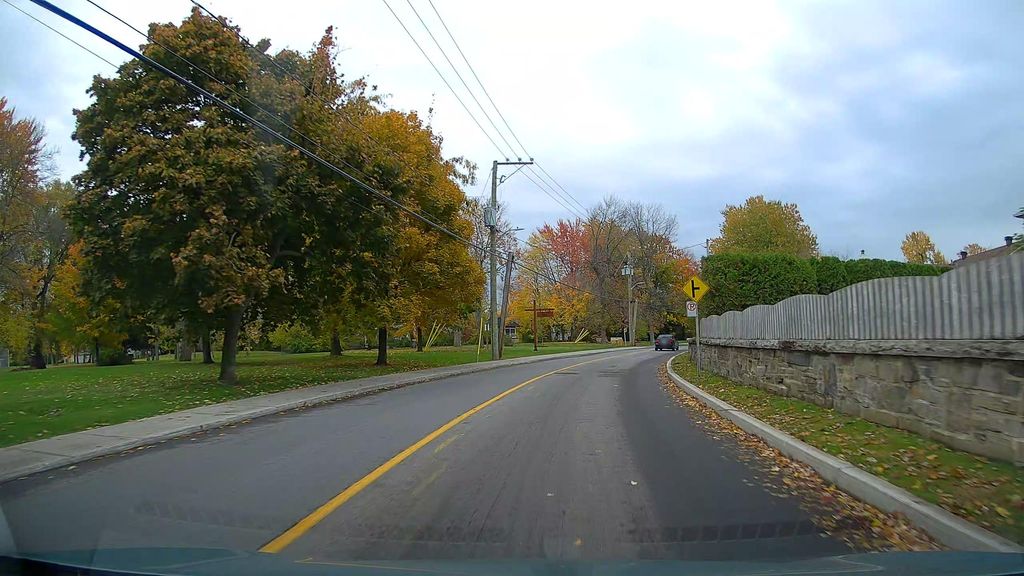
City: montreal